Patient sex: M
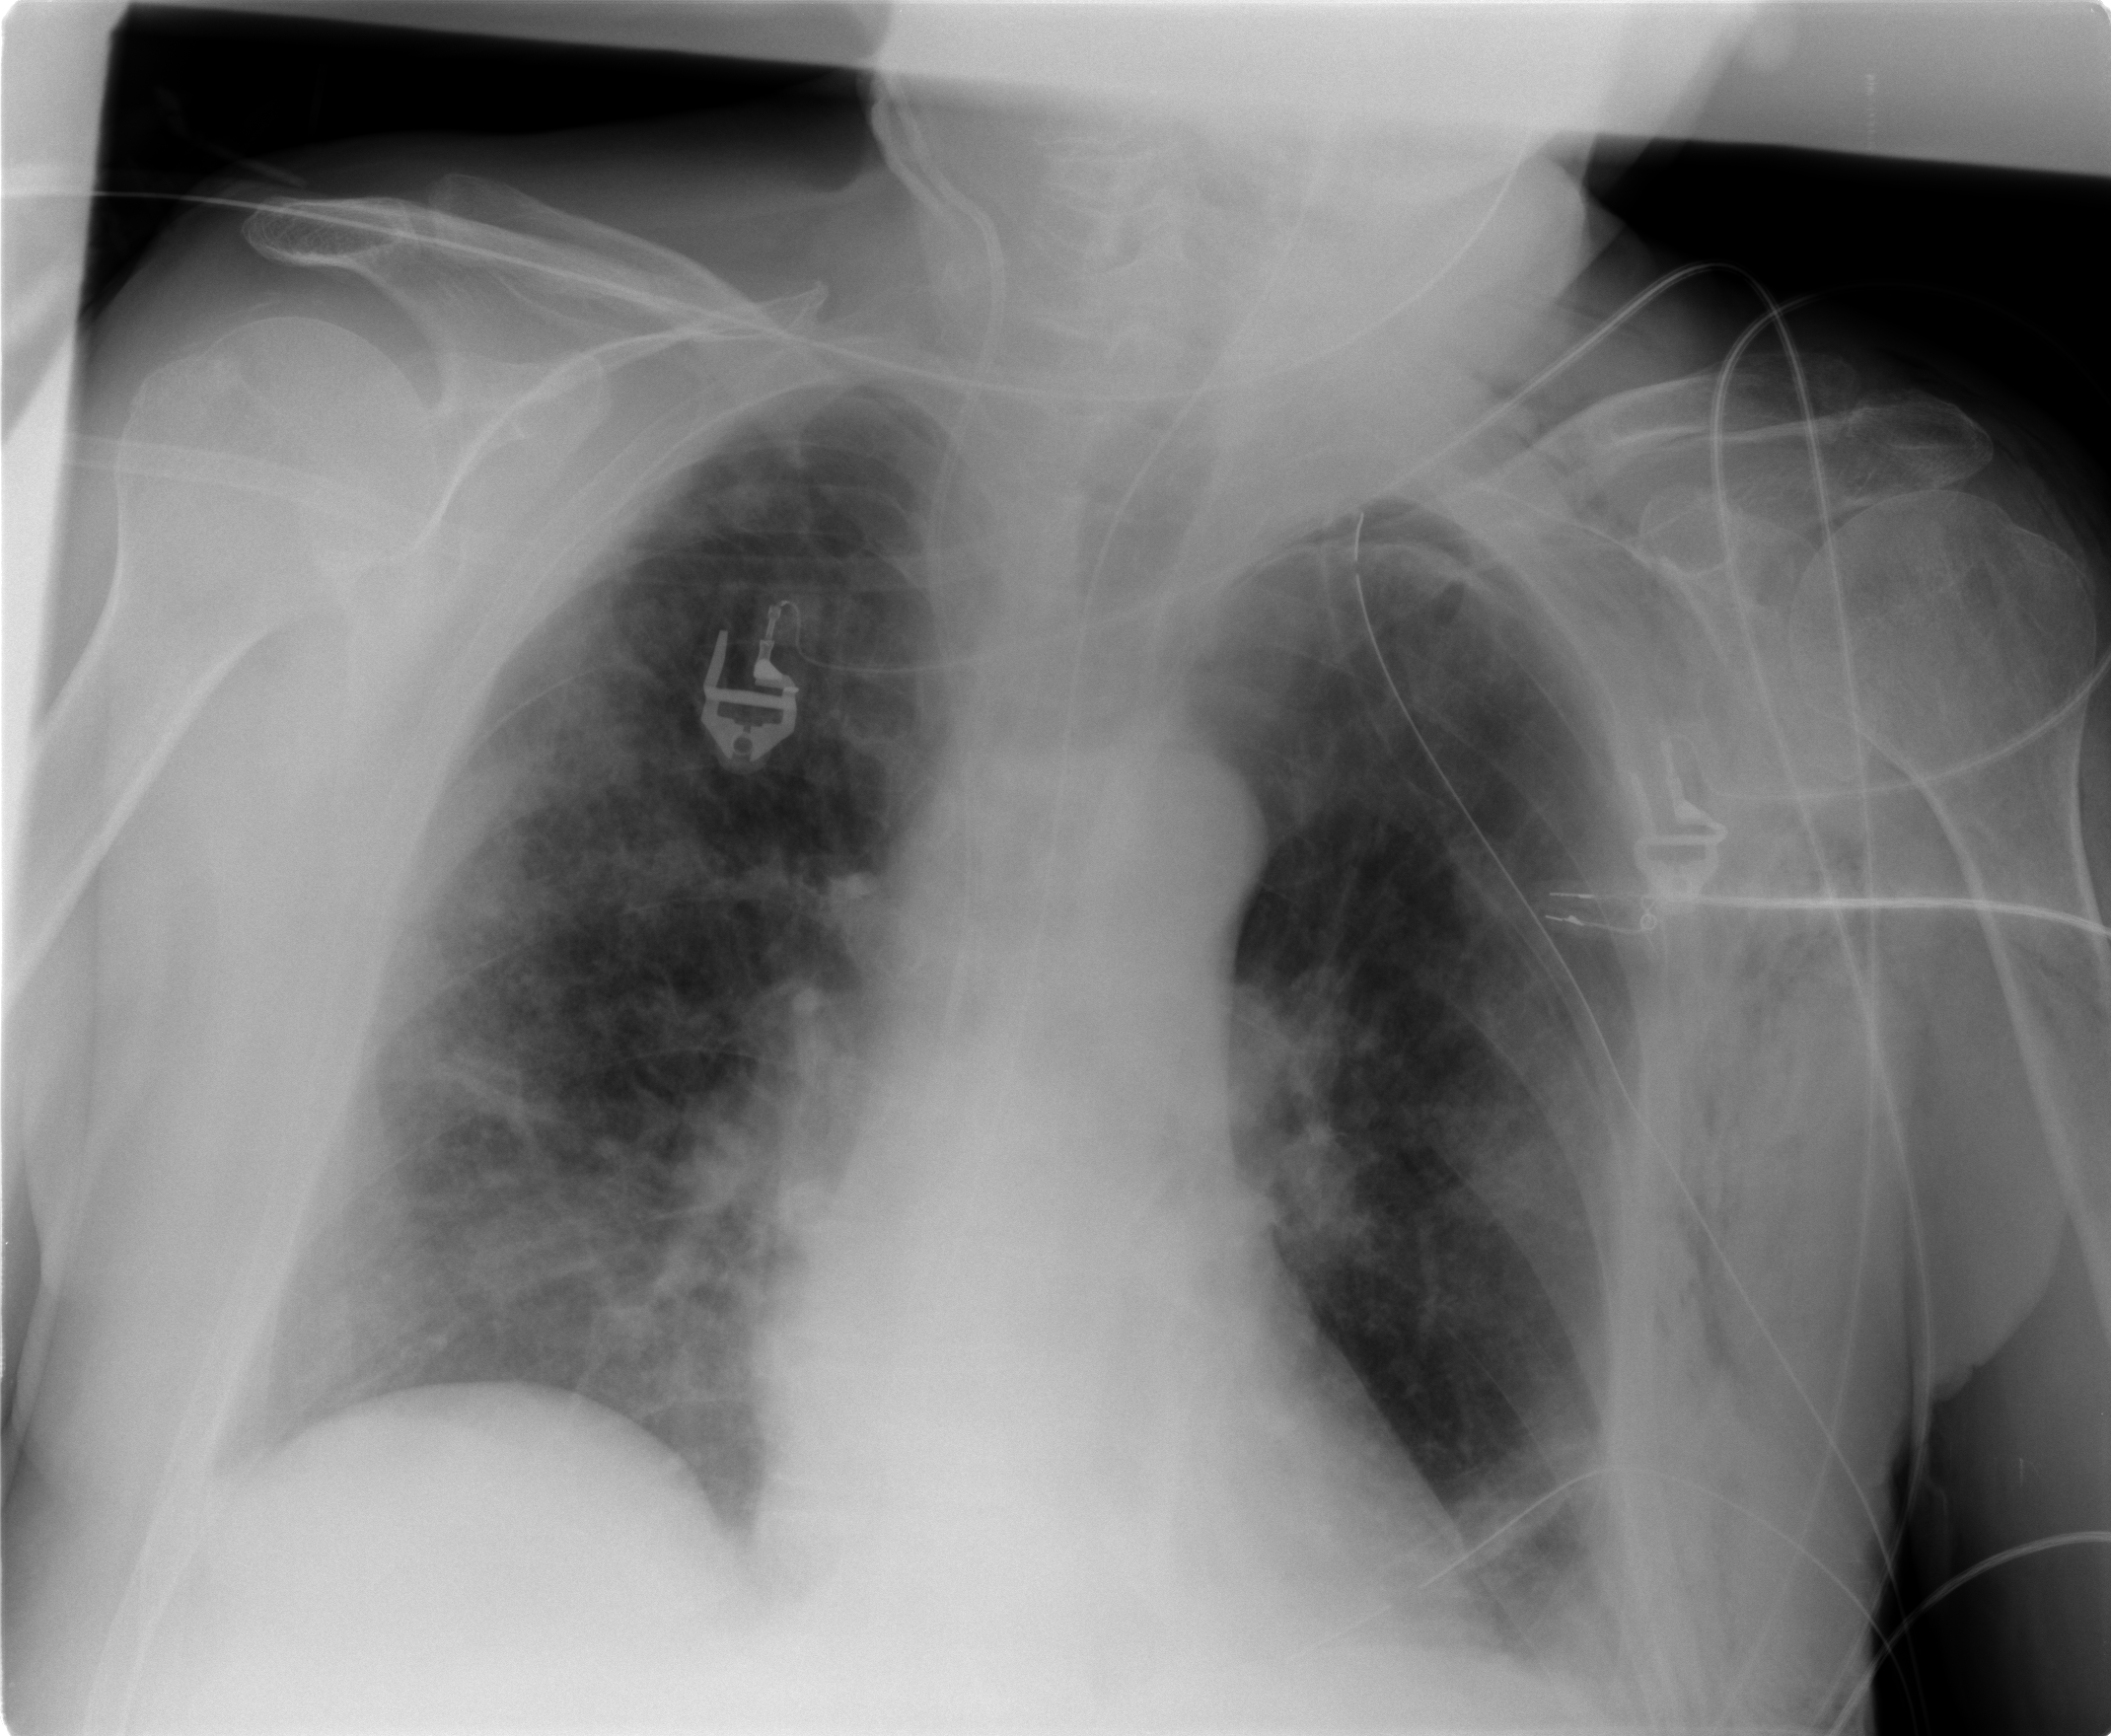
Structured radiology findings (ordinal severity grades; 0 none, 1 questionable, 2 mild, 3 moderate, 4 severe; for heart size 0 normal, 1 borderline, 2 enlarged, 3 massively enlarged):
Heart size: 0
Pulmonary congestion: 2
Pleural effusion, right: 0
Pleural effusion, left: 1
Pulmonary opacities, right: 2
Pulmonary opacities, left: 2
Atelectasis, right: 2
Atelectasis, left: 2